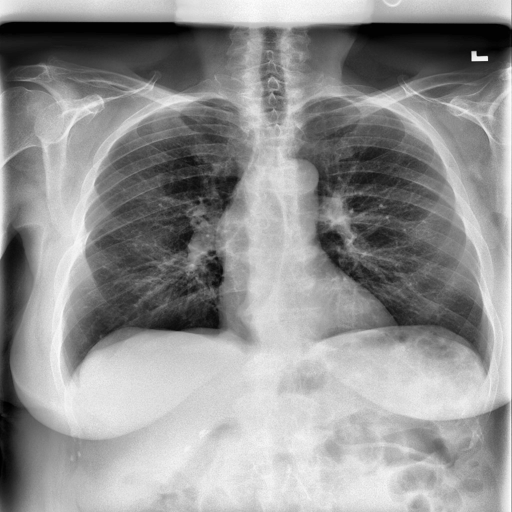
Finding: NORMAL